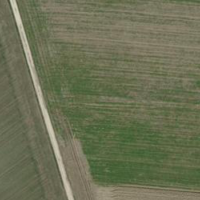
EUNIS habitat code: 52
Species observed at this site:
Prunus padus
Senecio vulgaris